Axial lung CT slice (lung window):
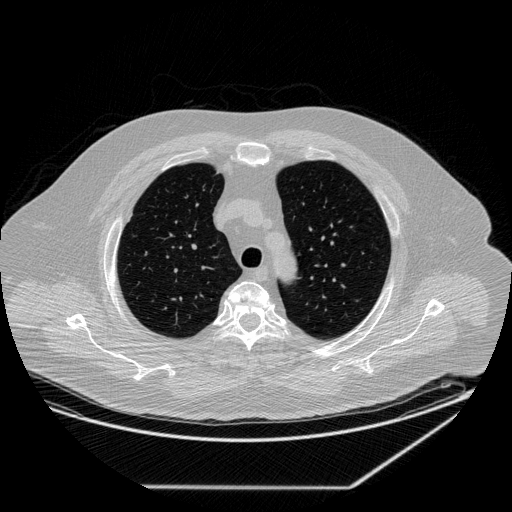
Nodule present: no